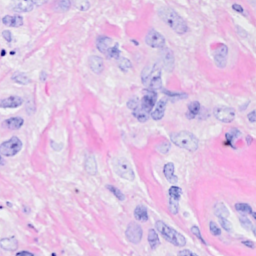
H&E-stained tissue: Breast